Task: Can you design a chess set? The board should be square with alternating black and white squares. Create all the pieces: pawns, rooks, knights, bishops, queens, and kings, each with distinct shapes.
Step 4495:
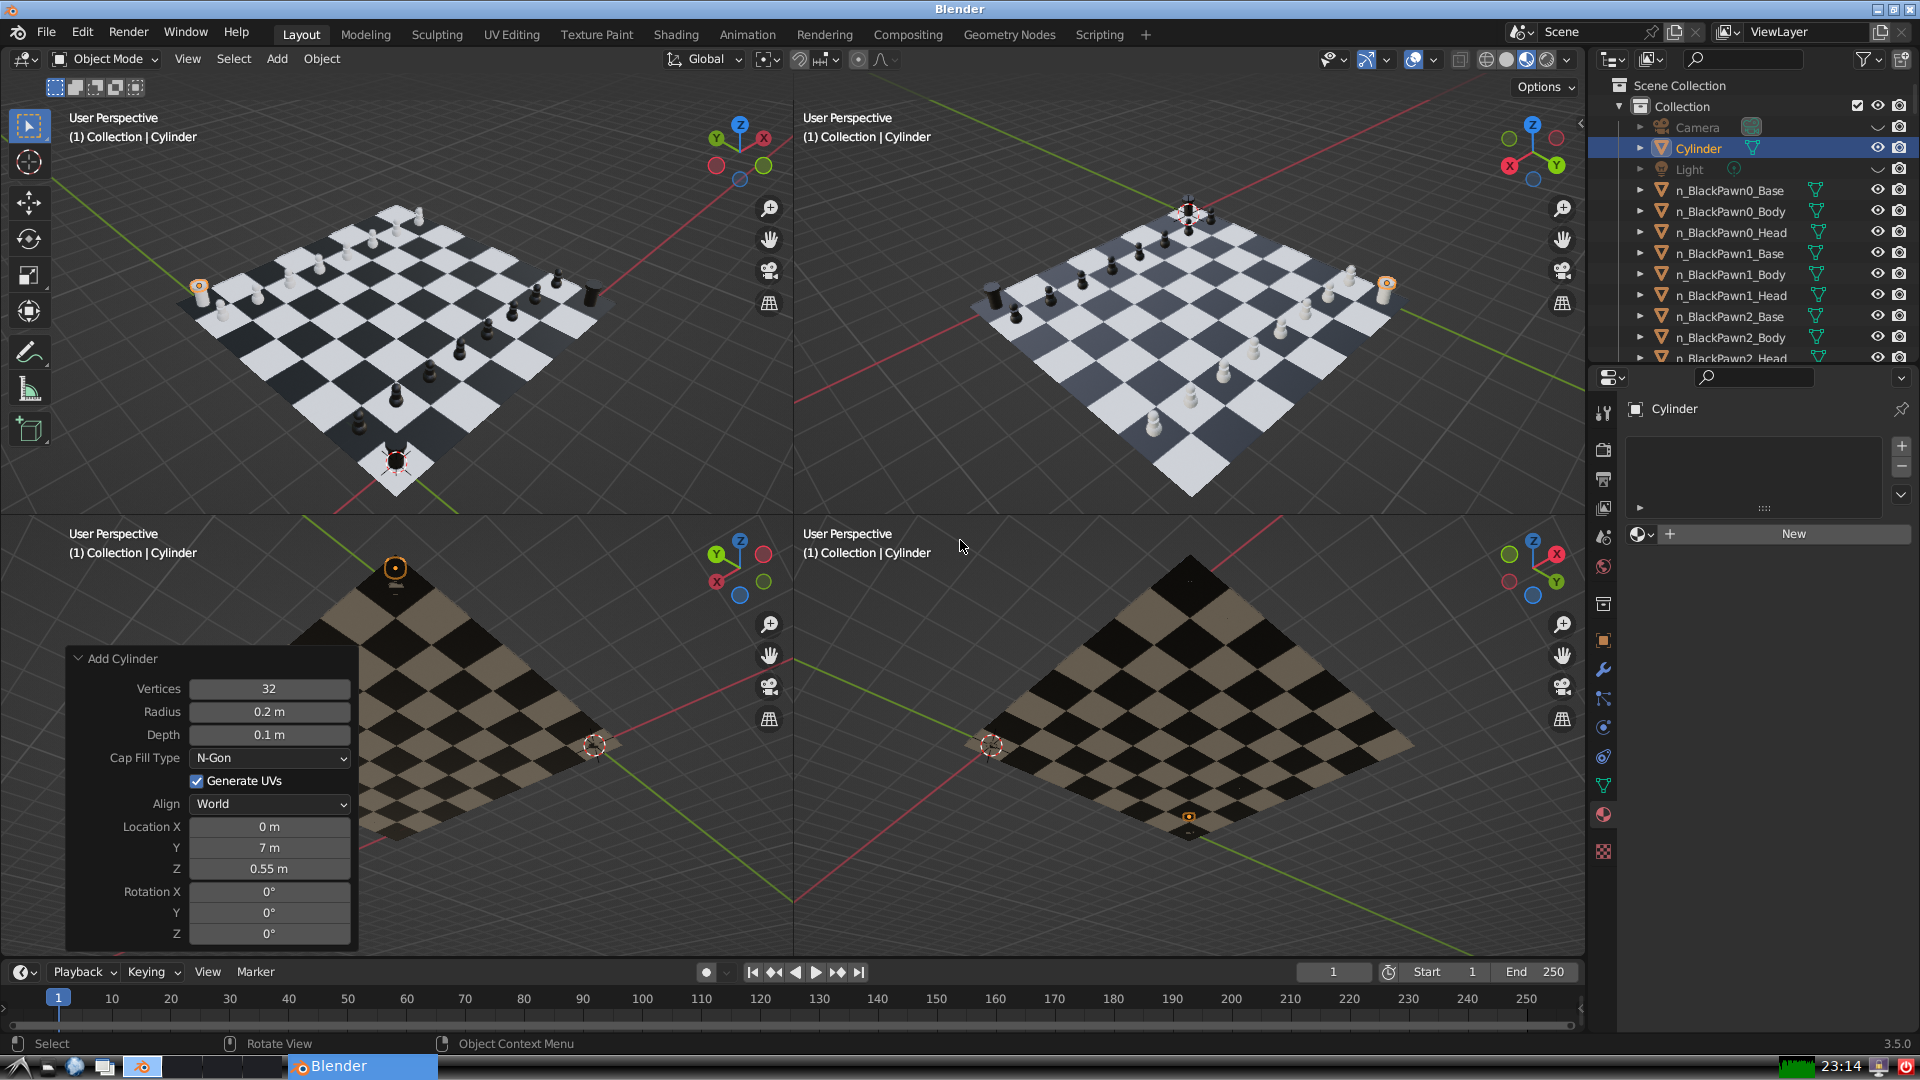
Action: {"mouse_move": [1608, 631]}